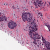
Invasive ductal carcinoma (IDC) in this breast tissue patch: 0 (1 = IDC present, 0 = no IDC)